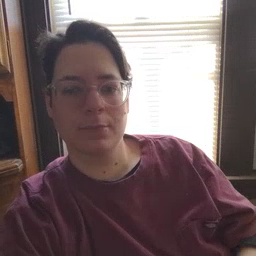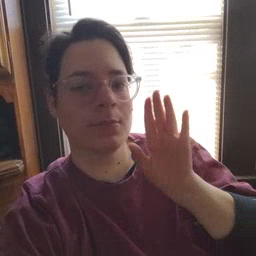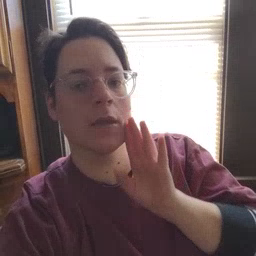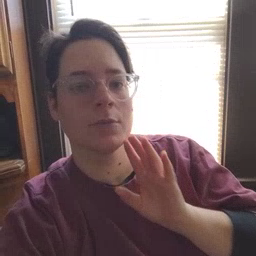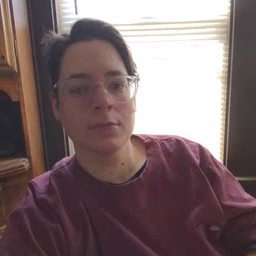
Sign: brown